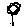
Label: flower